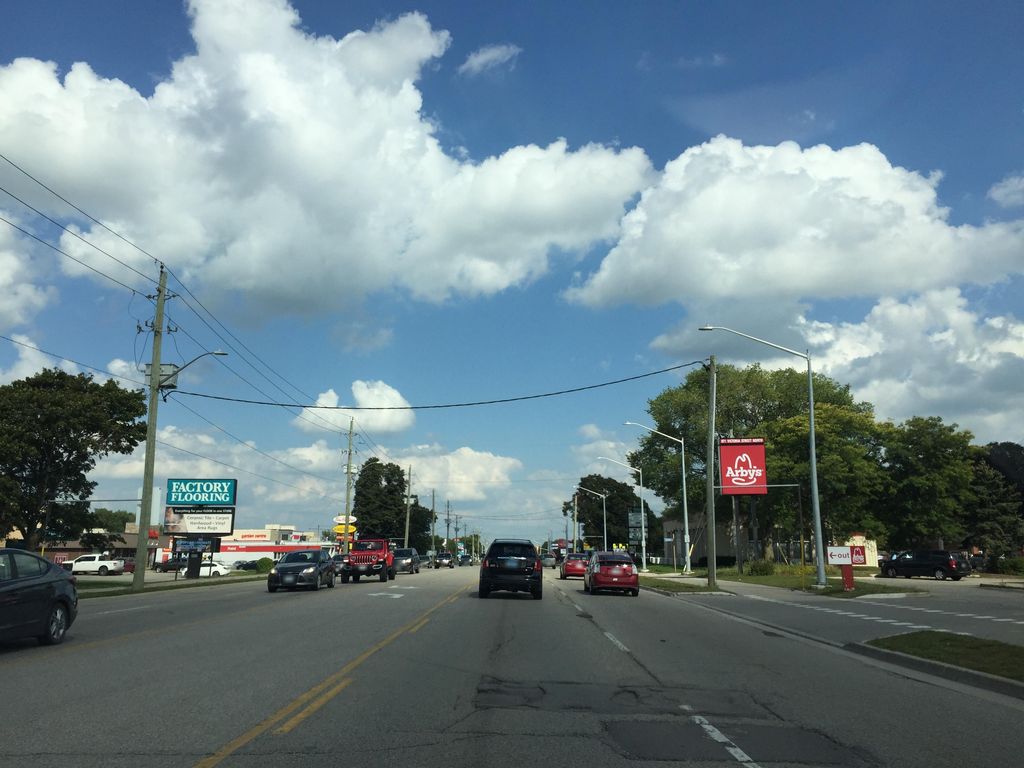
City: kitchener-waterloo